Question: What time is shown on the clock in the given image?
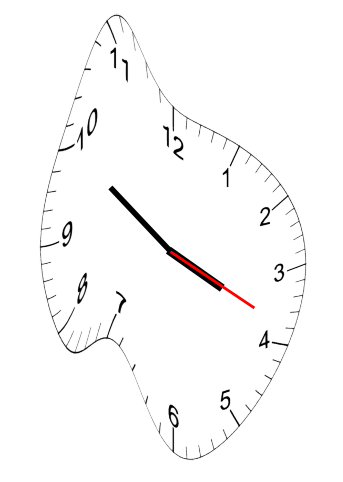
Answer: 03:50:19